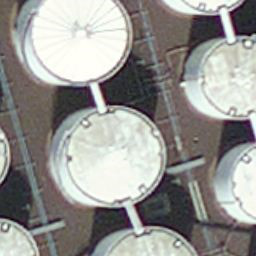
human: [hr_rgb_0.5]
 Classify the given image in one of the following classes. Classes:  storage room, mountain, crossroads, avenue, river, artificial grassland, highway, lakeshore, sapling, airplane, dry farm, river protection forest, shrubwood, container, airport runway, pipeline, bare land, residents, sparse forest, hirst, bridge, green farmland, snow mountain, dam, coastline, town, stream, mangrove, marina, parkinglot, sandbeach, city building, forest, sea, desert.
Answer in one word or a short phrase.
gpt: storage room